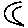
Label: moon